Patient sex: F
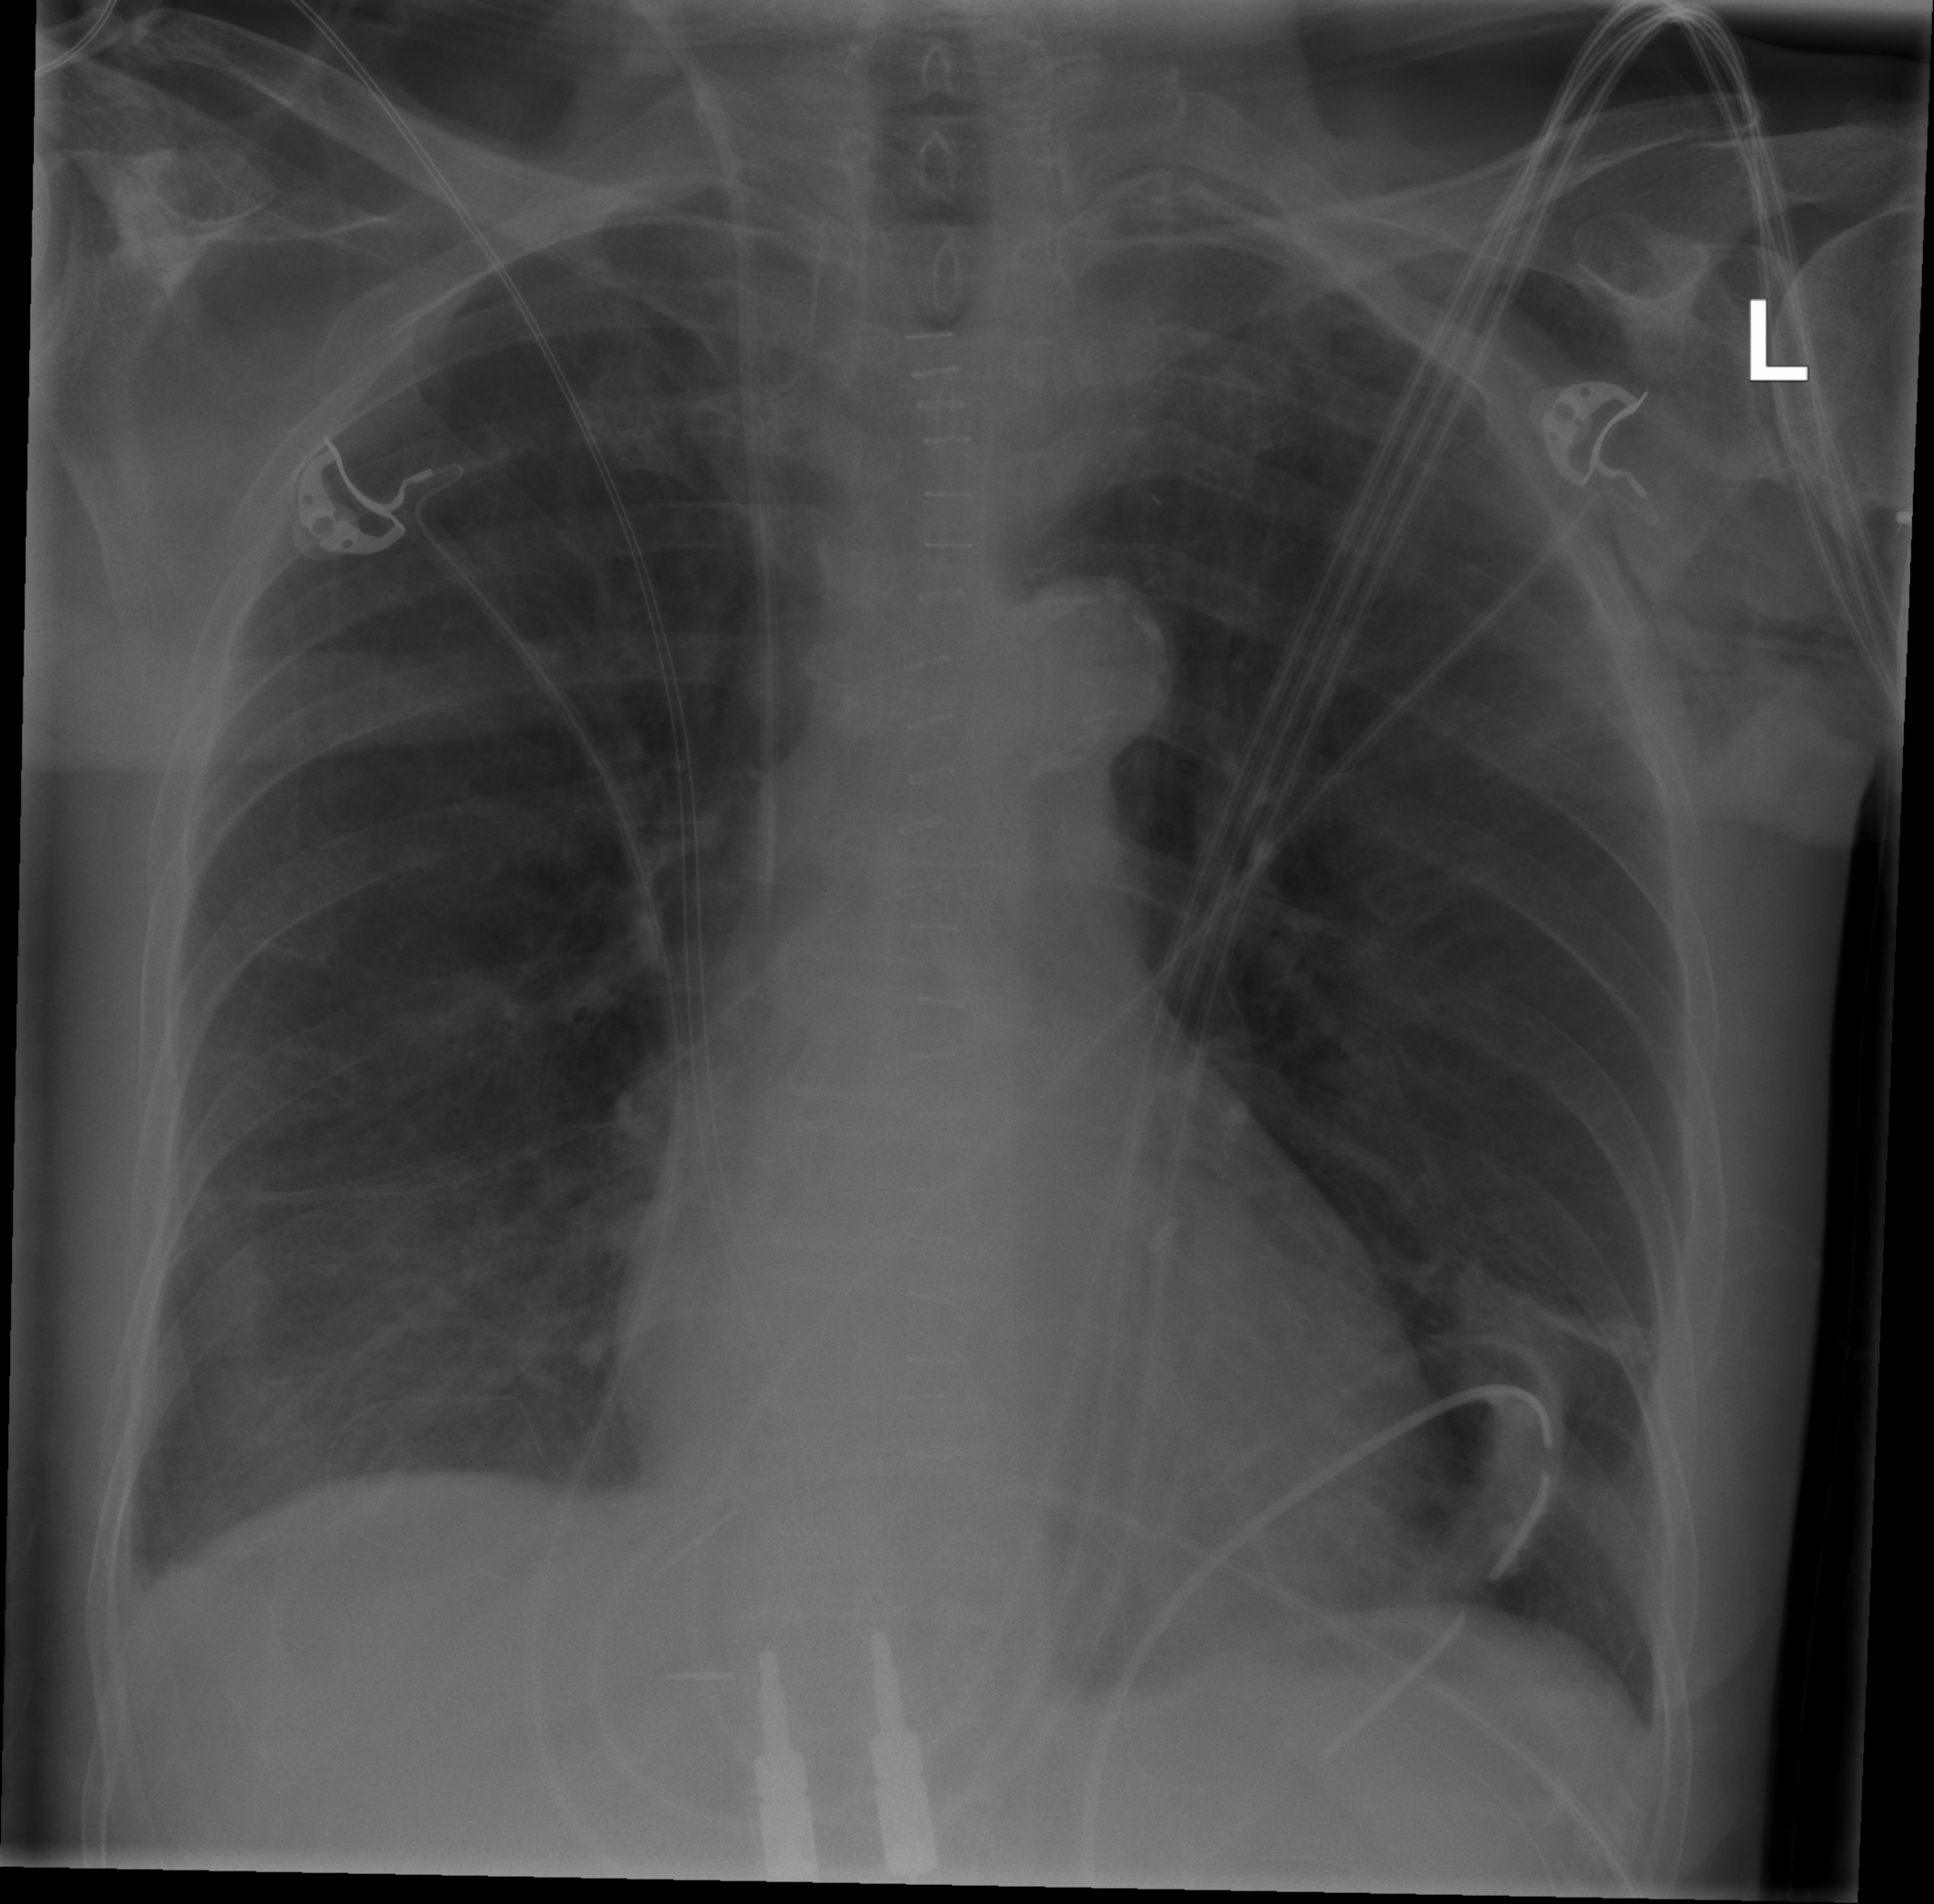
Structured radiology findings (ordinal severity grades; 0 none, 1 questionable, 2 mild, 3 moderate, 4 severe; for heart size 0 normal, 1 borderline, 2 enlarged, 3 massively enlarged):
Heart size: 0
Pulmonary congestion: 0
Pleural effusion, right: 1
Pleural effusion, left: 0
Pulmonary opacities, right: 1
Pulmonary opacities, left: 0
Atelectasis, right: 0
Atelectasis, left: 0